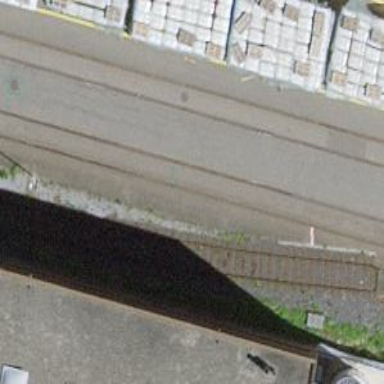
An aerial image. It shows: Railway switch.